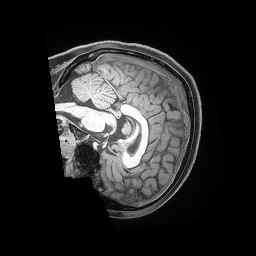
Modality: T1w
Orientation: sagittal
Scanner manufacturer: siemens
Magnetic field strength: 3 T
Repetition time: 2.53 s
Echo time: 0.00169 s